Field crop: tomato
Growth stage: 2
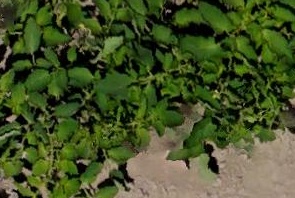
Species: tomato